Field crop: maize
Growth stage: 2
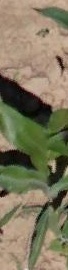
Species: maize